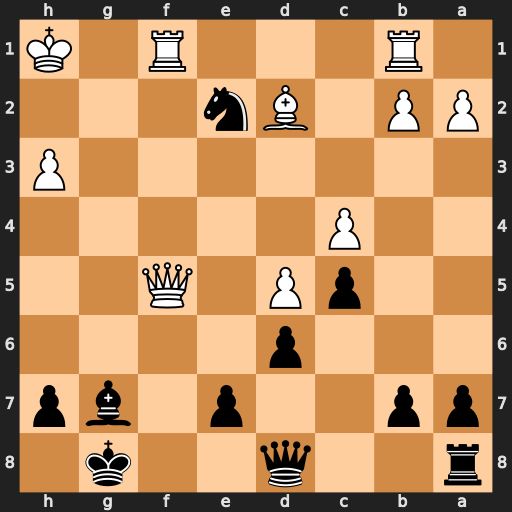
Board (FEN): r2q2k1/pp2p1bp/3p4/2pP1Q2/2P5/7P/PP1Bn3/1R3R1K
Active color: b
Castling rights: -
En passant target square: -
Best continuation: Ng3+ Kh2 Nxf5